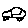
Label: car